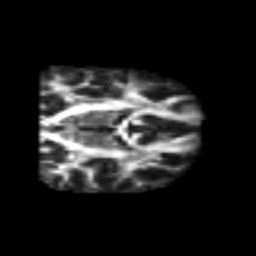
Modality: FA
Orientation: coronal
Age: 25
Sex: male
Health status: healthy